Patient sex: M
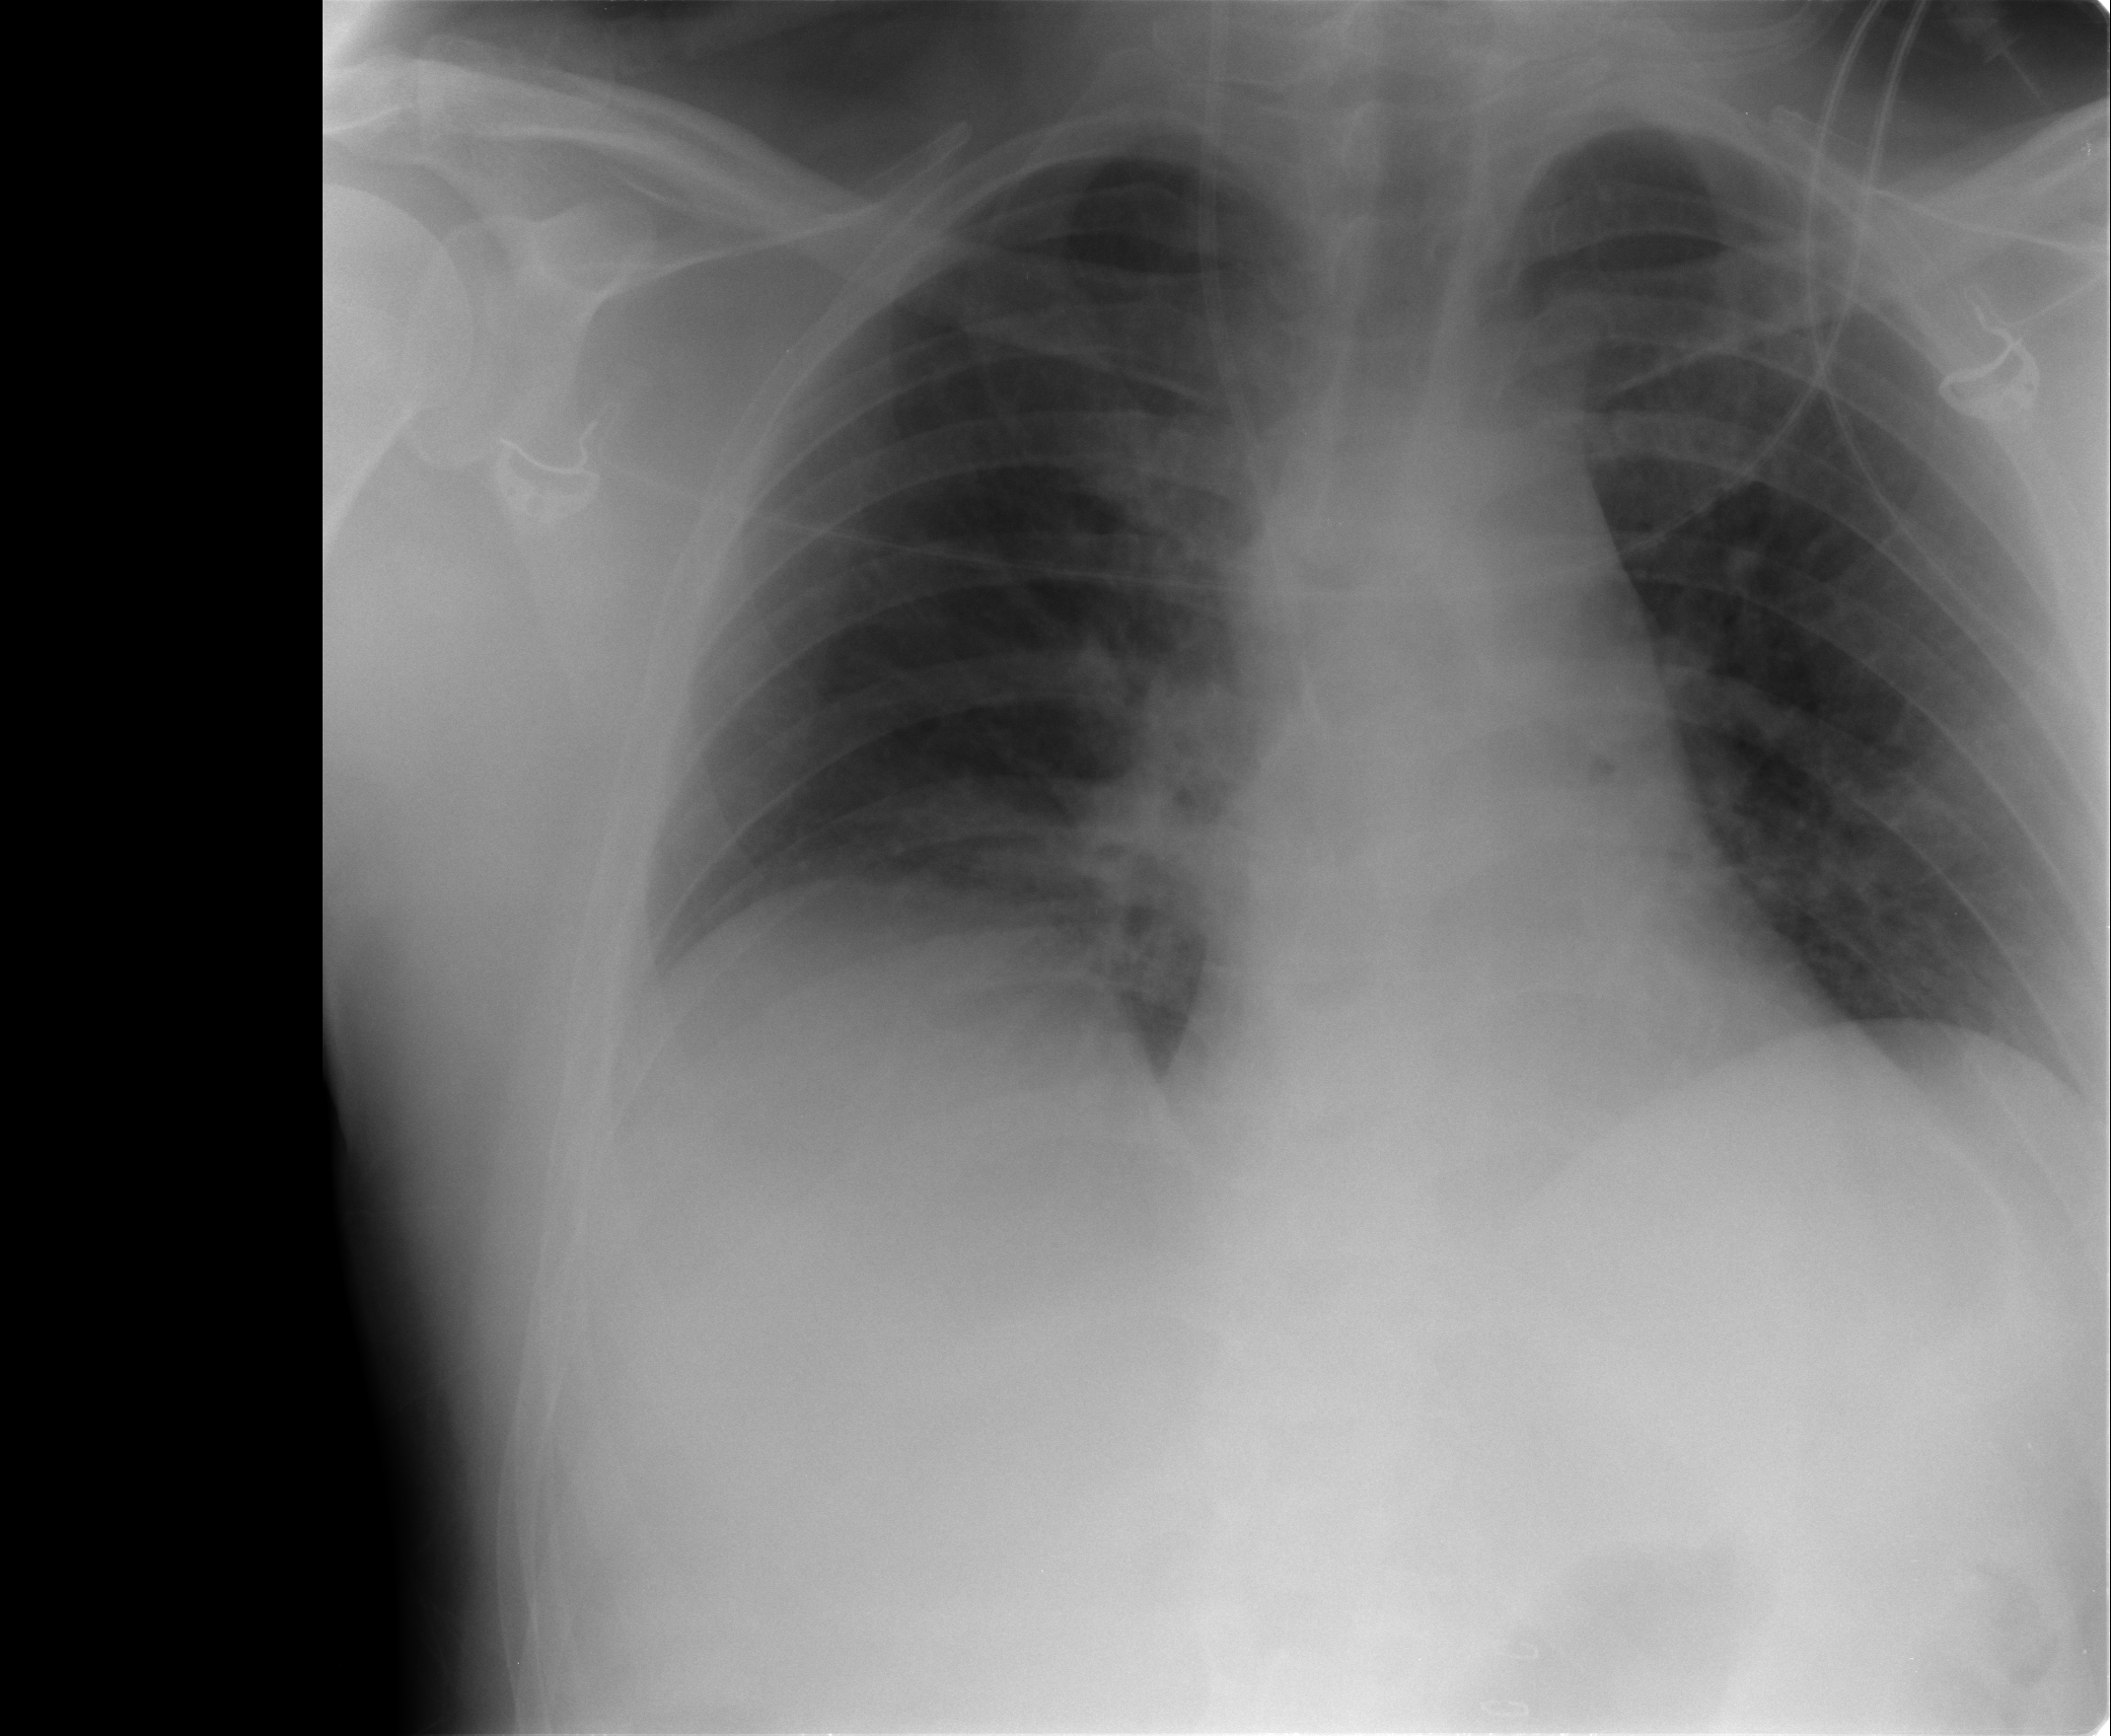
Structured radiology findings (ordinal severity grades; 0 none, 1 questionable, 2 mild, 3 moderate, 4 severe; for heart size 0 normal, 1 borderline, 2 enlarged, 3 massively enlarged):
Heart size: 0
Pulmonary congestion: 2
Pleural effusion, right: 0
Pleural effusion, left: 0
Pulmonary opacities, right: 0
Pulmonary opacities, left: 0
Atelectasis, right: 1
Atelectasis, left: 0